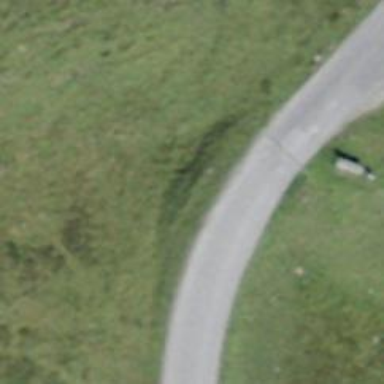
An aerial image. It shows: Service road designated for downhill activities.